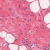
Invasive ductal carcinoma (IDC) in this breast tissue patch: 0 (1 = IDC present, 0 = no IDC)